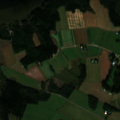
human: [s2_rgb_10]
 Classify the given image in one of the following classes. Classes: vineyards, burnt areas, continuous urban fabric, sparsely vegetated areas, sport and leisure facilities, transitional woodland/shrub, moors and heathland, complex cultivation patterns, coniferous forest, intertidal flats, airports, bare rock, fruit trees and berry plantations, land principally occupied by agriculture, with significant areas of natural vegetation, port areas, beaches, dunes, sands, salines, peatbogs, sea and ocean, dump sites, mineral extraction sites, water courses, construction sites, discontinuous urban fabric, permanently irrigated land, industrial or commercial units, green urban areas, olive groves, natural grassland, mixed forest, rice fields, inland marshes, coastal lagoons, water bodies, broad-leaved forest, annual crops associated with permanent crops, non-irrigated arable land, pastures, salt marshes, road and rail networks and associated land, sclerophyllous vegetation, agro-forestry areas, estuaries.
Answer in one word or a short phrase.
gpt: non-irrigated arable land, land principally occupied by agriculture, with significant areas of natural vegetation, coniferous forest, mixed forest, sea and ocean